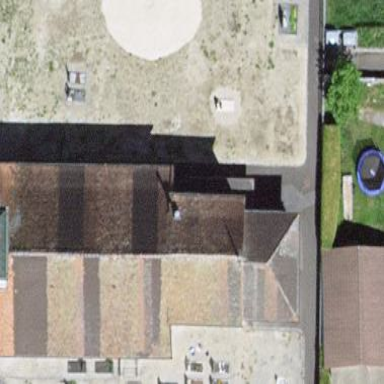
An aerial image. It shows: Building serving as place of worship.